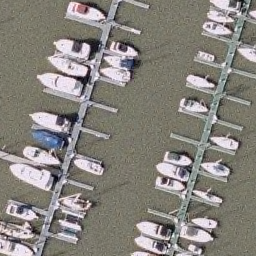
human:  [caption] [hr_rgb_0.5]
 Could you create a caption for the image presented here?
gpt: Many boats docked neatly at the harbor and some positions are free .

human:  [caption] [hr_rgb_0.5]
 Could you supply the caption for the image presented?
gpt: Lots of boats docked at the harbor and the water is turbid .

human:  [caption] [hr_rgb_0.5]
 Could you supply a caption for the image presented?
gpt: Lots of boats docked neatly at the harbor .

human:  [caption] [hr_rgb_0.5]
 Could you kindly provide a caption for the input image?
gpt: Many boats docked neatly at the harbor and the water is turbid .

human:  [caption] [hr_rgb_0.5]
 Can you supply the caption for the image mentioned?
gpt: Lots of boats docked neatly at the harbor and some positions are free .